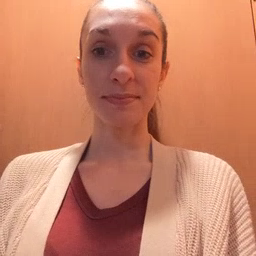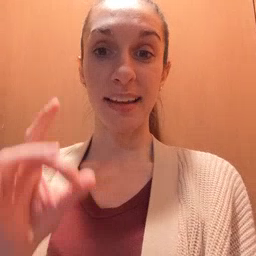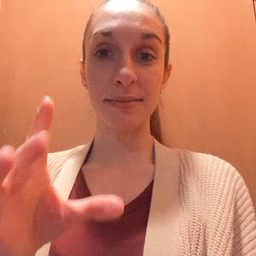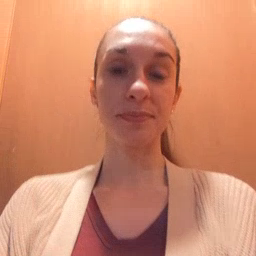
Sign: hate